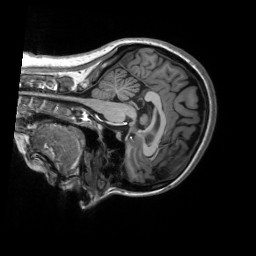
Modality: T1w
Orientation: sagittal
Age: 30
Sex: female
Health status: healthy
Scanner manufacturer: siemens
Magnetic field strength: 3 T
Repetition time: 2.53 s
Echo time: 0.00219 s